Brain MRI, t1w sequence, axial 2D slice.
Patient: age 34, sex M, weight 95 kg, height 1.95 m
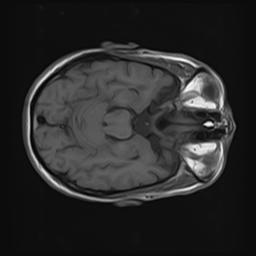